Question: In Eclipse(version 3.6.2.M201102101200/Helios service release 2). I am getting a strange error when I run a large Java project called ACE toolkit. Below is a picture:

What are possible reasons it would do this?
can it be that Java runtime version is incompatible? The project was built for Java 1.5, but I have 1.6 running.
I appreciate any tips or advice.
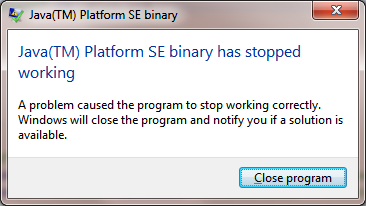
Answer: There could be any number of reasons for eclipse crashing, from insufficient memory to a misbehaving plugin. The first place to start troubleshooting would be the 'C:\path o\your\workspace\.metadata\.log' file. You might find something helpful if you examine the end of this file soon after eclipse crashes.
## From the documentation:
> Eclipse has a log file where problems are recorded and usually this is the first thing that an Eclipse developer asks for when you report a problem. The log file can be found in a couple of places: - This is the most common location for the log file, It is stored in your workspace in the meta-data directory. Check out
workspace/.metadata/.log. - Sometimes information is recored in the configuration log file instead of the workspace log. (especially if
the workspace hasn't been created yet, there isn't one, or it cannot
be created) Check your configuration area for a configuration log
file. (configuration/.log) - Occasionally problems happen in the system really early before there is a workspace and before there is a configuration area.
This means that there is nowhere to write the log file so information
is written to the console, See the notes below on running with a
console to get these messages.